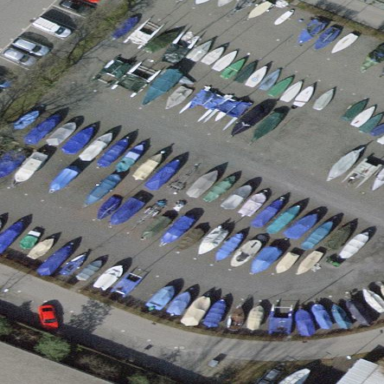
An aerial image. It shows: Boat storage facility.